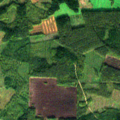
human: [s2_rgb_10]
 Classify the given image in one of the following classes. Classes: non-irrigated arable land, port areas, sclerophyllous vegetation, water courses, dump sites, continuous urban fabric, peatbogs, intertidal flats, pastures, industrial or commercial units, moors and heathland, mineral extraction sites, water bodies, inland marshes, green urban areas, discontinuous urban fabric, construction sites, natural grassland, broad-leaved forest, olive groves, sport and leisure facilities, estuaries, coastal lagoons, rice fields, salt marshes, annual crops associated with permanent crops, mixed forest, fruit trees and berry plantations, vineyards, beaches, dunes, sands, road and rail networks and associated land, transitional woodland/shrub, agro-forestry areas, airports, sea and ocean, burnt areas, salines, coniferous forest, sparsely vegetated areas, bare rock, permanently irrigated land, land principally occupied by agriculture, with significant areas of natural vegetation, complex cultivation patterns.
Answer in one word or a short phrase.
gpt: land principally occupied by agriculture, with significant areas of natural vegetation, coniferous forest, mixed forest, peatbogs